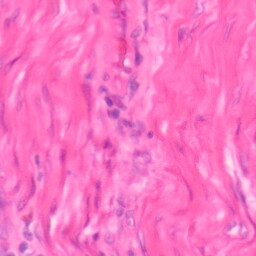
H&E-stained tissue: Colon